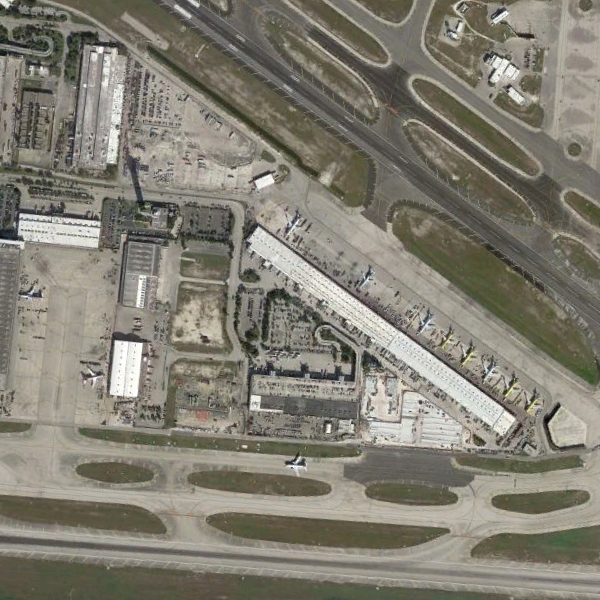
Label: Airport